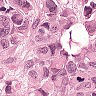
Metastatic tissue present: yes